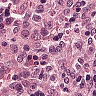
Metastatic tissue present: no